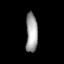
Tissue: lung
Cell type: Myeloid cells
Senescence score: 0.5893
Nuclear area (px): 454
Mean DAPI intensity: 160.59